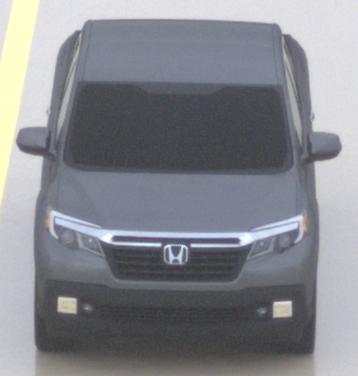
Make: Honda
Model: Ridgeline
Detailed model: Gen. 2
Model produced from: 2016
Model produced until: 2020
Doors: 4
Color: gray
Road condition: wet road
Daytime: morning or afternoon
Contrast: low contrast